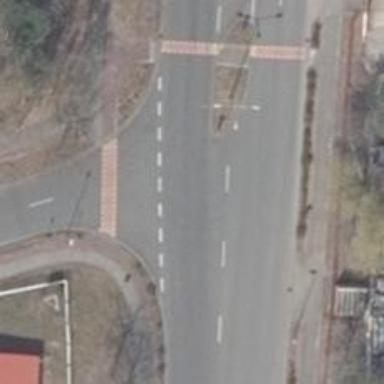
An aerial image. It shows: Tertiary road with asphalt surface and lane markings present.